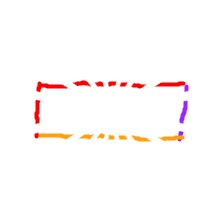
Shape: rectangle